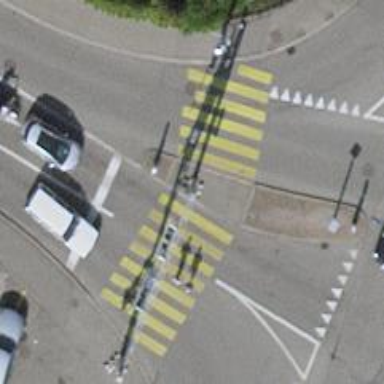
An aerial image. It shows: Zebra crossing with traffic signals.